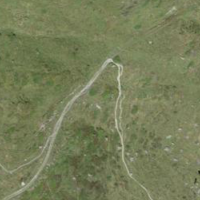
EUNIS habitat code: 26
Species observed at this site:
Aster alpinus
Parnassia palustris
Orchis mascula
Pinguicula alpina
Gymnadenia conopsea
Campanula barbata
Saxicola rubetra
Dactylorhiza majalis
Subcoccinella vigintiquatuorpunctata